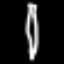
Label: pencil